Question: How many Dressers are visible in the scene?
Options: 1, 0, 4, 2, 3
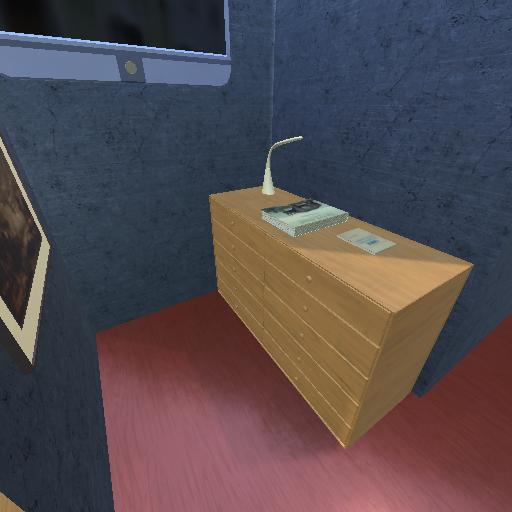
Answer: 1